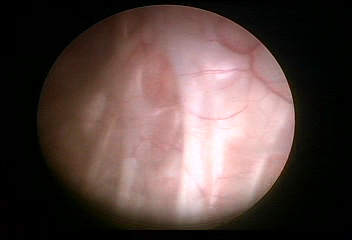
Modality: WLC
Class: Normal mucosa
Bladder cancer association: No